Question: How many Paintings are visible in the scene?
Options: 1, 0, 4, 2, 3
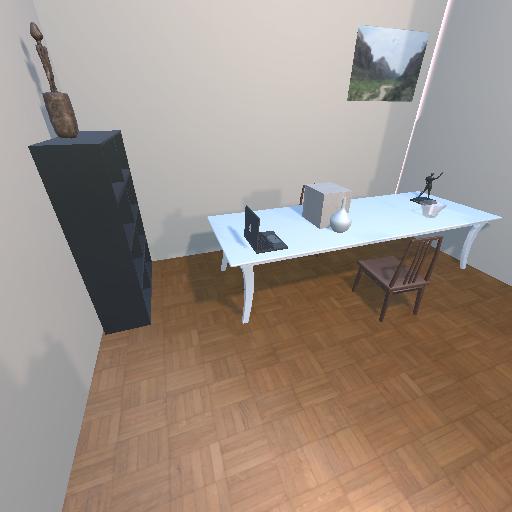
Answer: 1